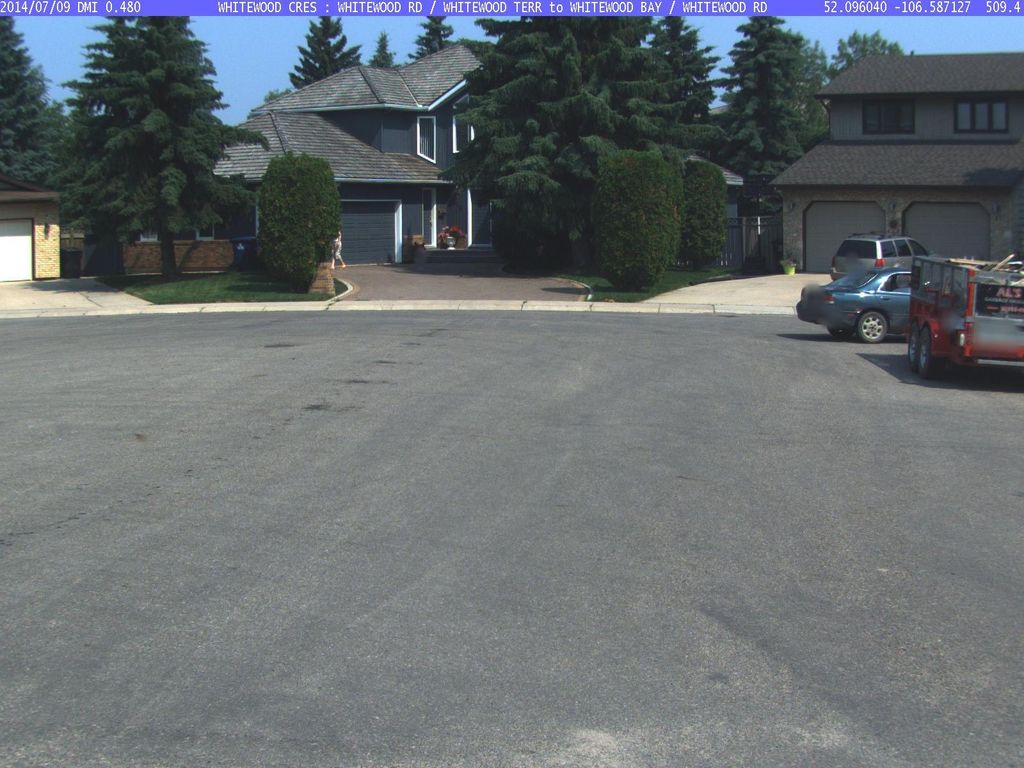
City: saskatoon